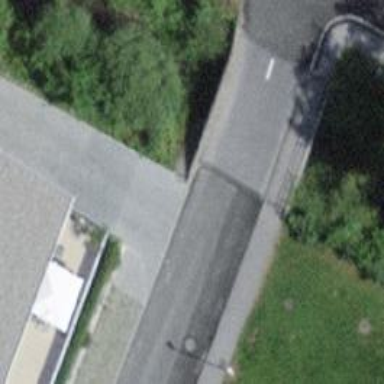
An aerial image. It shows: Unclassified road on bridge with asphalt surface. There is sidewalk on the left side which also has asphalt surface.